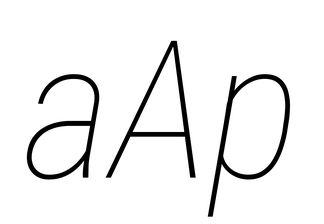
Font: Roboto-Italic_Condensed_Thin_Italic